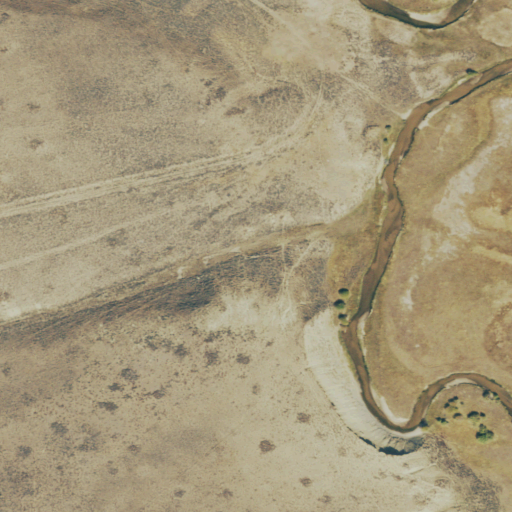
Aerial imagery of valley in Colorado named Sudduth Draw containing shrub, woody wetlands, herbaceous wetlands, and grassland